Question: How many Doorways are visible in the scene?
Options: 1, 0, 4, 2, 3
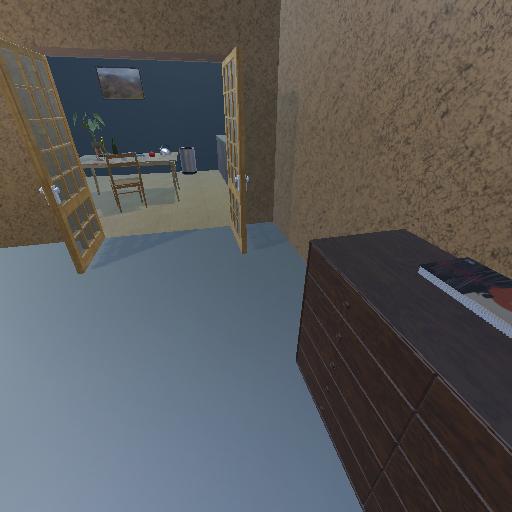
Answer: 1